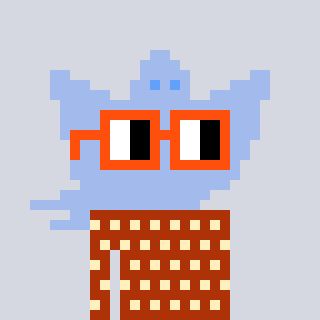
a pixel art character with square orange glasses, a ghost-B-shaped head and a hotbrown-colored body on a cool background